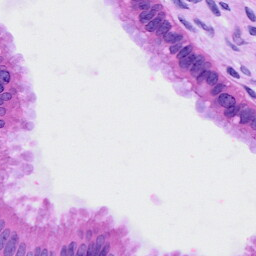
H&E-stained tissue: Cervix